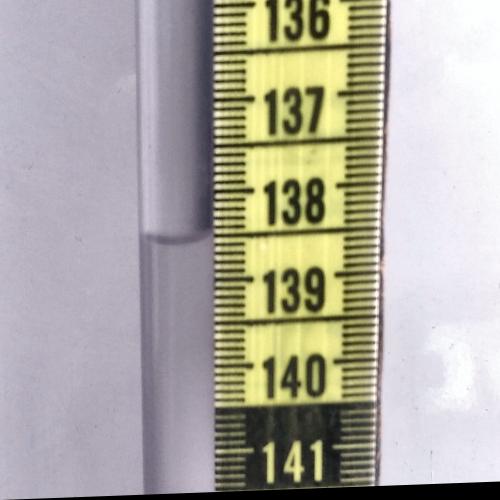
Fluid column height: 138.5 cm